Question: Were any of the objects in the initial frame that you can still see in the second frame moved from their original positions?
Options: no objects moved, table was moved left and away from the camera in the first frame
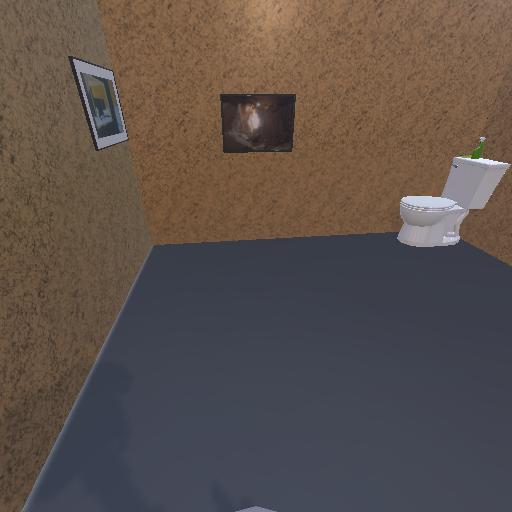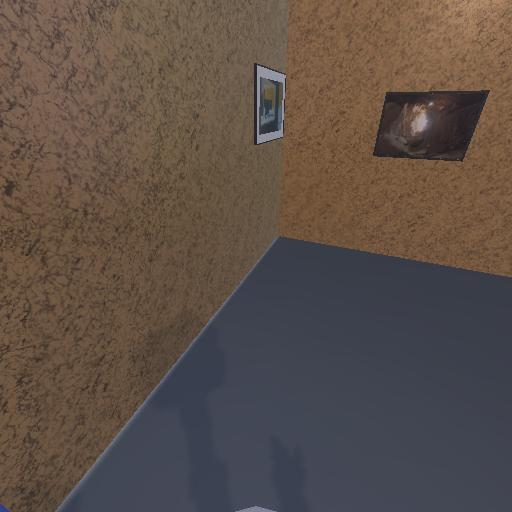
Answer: no objects moved